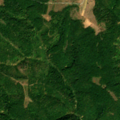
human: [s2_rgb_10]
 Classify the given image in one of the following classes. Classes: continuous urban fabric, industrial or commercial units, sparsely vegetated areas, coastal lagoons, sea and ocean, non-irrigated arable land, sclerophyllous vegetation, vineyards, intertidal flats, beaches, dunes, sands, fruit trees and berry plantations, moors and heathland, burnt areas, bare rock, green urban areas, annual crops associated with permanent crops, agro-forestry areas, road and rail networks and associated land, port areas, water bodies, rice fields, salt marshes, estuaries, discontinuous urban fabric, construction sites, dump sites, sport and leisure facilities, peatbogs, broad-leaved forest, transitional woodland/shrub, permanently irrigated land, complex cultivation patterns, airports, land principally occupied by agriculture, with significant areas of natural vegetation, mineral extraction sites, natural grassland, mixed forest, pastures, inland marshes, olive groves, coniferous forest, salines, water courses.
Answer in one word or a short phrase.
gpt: complex cultivation patterns, broad-leaved forest